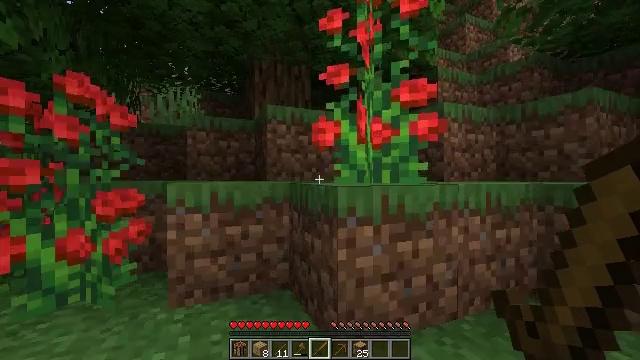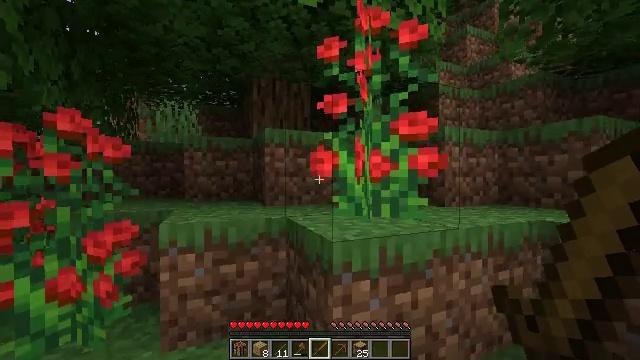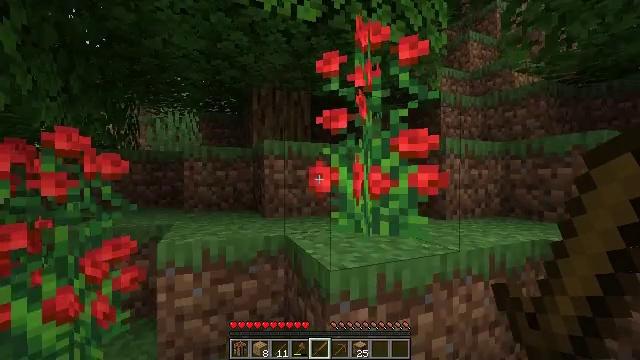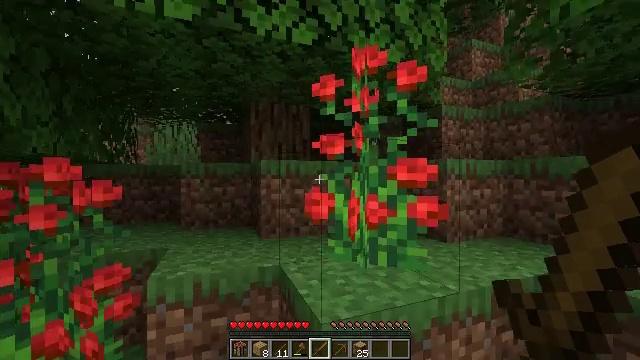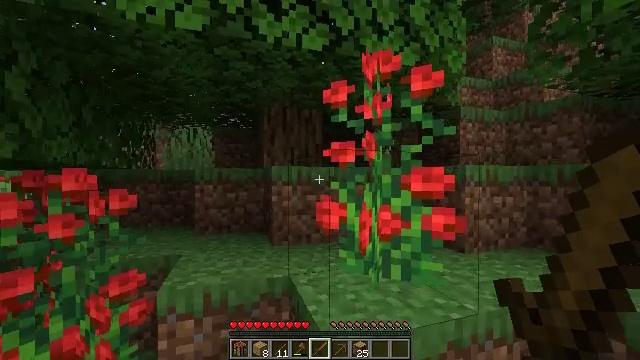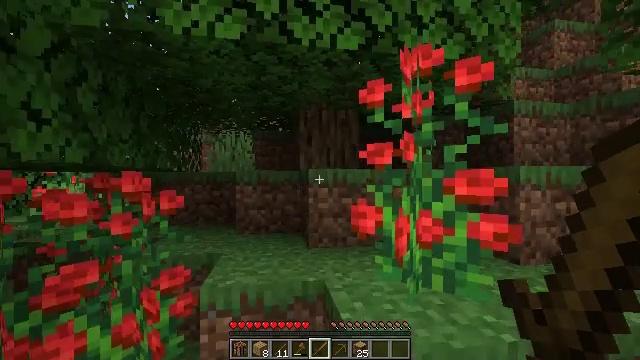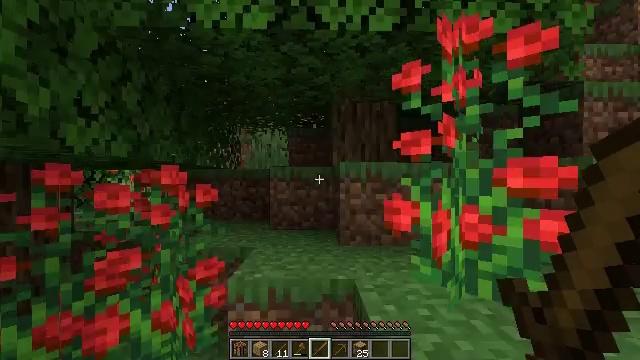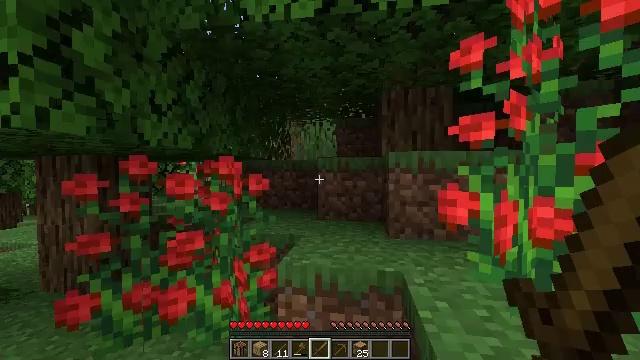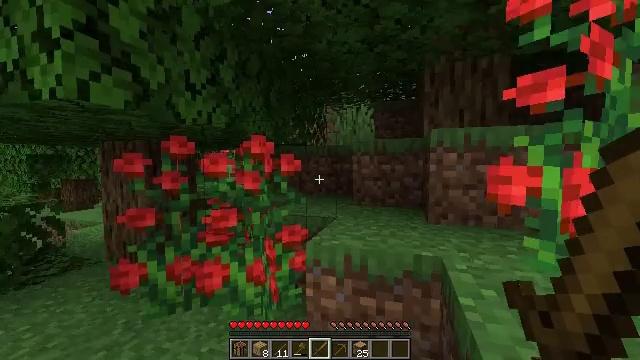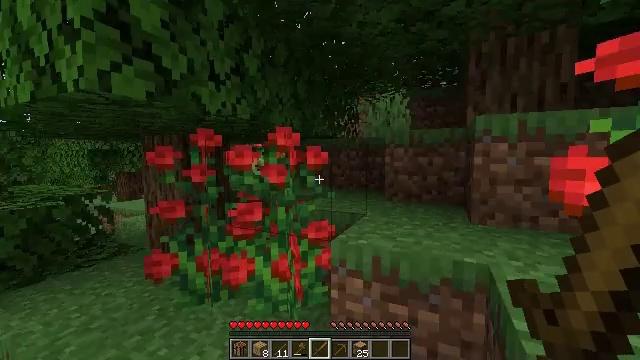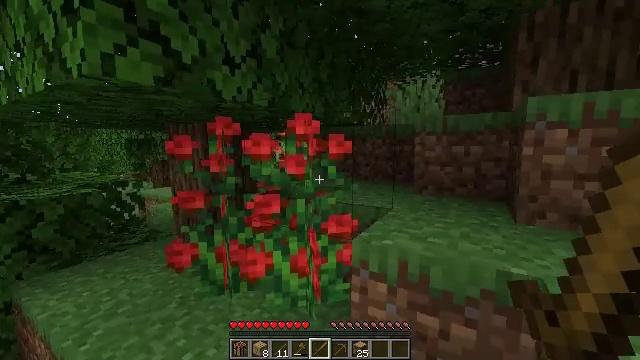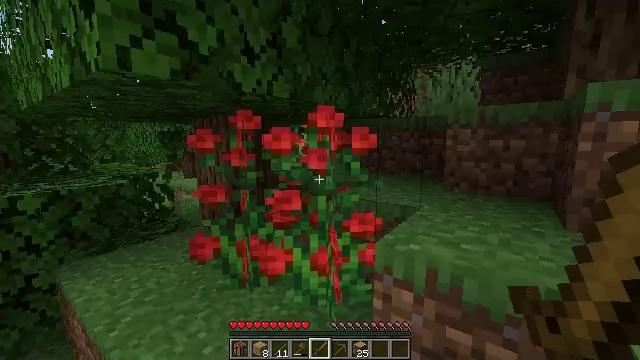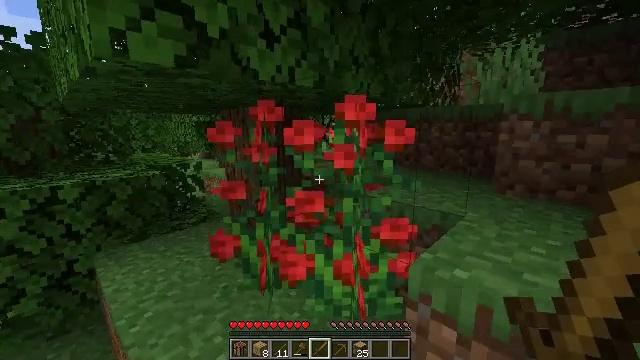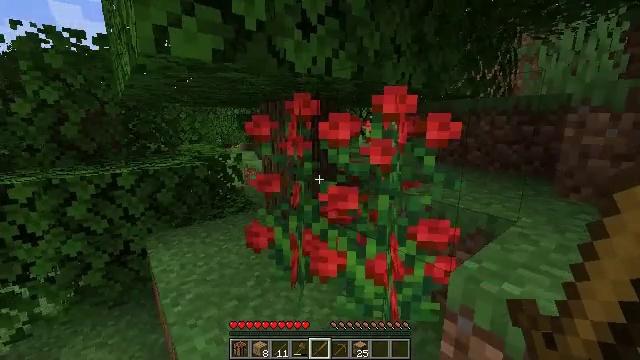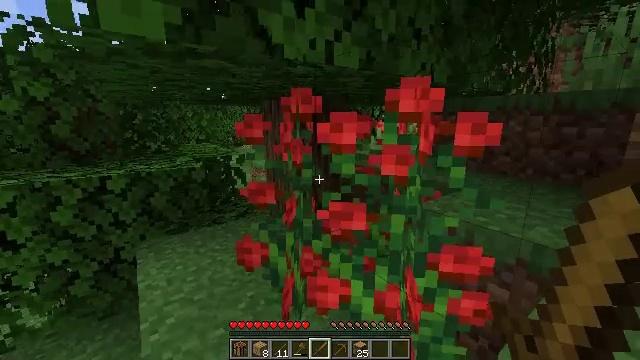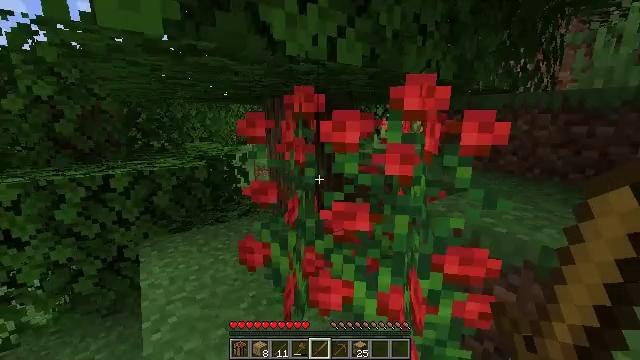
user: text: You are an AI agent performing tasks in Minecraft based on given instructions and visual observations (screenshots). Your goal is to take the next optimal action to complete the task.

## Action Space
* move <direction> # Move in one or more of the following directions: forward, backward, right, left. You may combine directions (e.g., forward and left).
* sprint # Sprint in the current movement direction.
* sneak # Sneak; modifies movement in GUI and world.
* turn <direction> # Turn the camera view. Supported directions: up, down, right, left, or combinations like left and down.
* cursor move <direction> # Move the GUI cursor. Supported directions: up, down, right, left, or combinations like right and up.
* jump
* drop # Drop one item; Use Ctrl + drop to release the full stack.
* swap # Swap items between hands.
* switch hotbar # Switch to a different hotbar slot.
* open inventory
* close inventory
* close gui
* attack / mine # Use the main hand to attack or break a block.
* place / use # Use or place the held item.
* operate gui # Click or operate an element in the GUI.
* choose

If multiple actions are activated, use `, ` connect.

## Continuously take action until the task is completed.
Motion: motion action
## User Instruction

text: Mine the rose bush in the garden.
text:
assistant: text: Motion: move forward, jump
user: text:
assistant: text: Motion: move forward, jump
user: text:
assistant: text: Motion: move forward, jump
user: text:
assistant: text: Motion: move forward, turn left
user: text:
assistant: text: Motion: move forward, turn left
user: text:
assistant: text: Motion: move forward, turn left
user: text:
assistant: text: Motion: move forward, turn left and down
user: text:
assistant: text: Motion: move forward, turn left and down
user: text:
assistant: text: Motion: move forward, turn left and down
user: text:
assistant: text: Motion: move forward, turn left and down
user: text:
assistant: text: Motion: move forward, turn left and down
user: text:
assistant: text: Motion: move forward, turn left and down
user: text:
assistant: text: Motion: move forward, turn left and down
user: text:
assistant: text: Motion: move forward, turn left
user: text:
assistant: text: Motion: move forward
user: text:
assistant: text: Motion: move forward
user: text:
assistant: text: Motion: move forward, turn down
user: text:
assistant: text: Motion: move forward, turn right and down
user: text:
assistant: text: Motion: move forward, turn right and down
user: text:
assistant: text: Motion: move forward, turn right
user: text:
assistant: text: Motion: turn right
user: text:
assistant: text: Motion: no_op
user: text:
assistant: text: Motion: no_op
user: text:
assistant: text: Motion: no_op
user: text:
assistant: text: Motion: attack / mine
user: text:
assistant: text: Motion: attack / mine
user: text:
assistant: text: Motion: attack / mine
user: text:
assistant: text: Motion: attack / mine
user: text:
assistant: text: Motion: attack / mine
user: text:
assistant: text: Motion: attack / mine